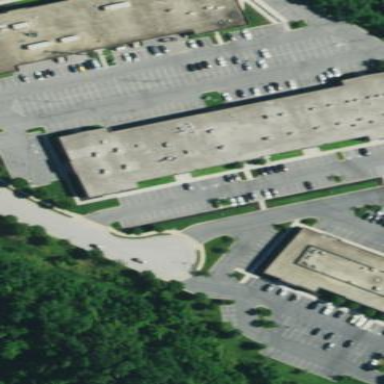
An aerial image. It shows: Commercial building.